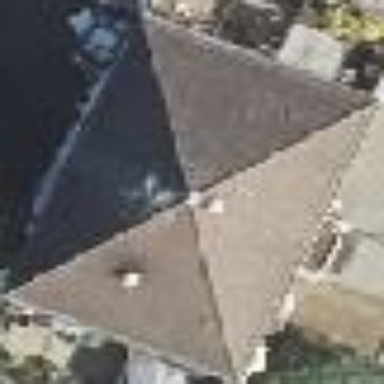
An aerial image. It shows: Building with pyramidal roof shape.